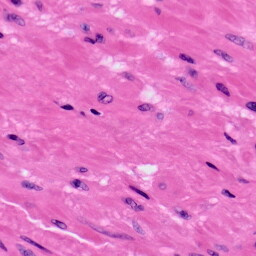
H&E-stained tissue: Prostate